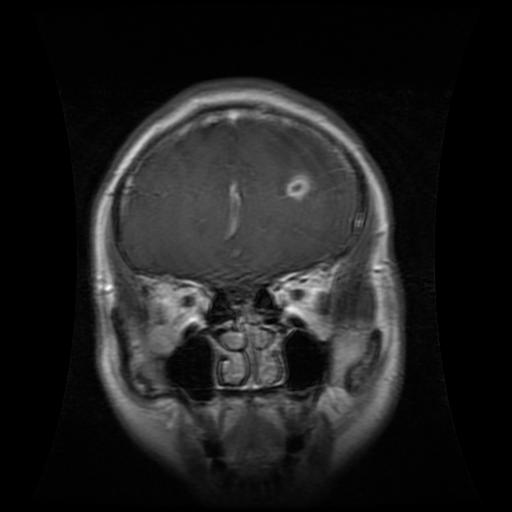
Label: glioma